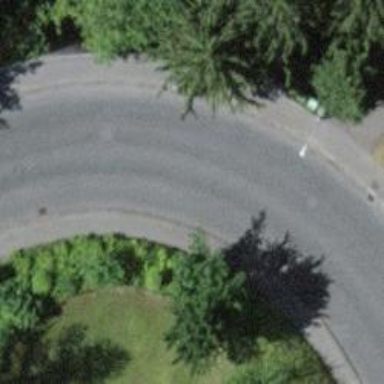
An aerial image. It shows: Kerb serving as barrier.